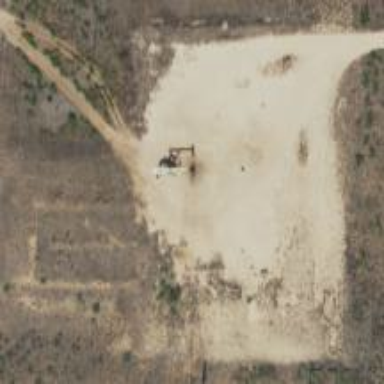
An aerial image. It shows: Petroleum well that is man-made.